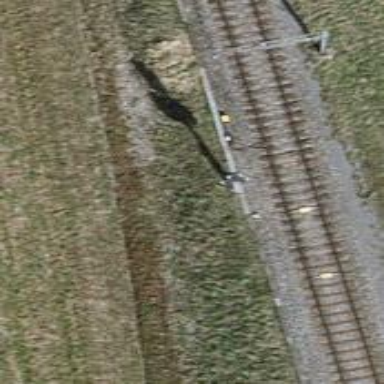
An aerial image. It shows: Railway signal.